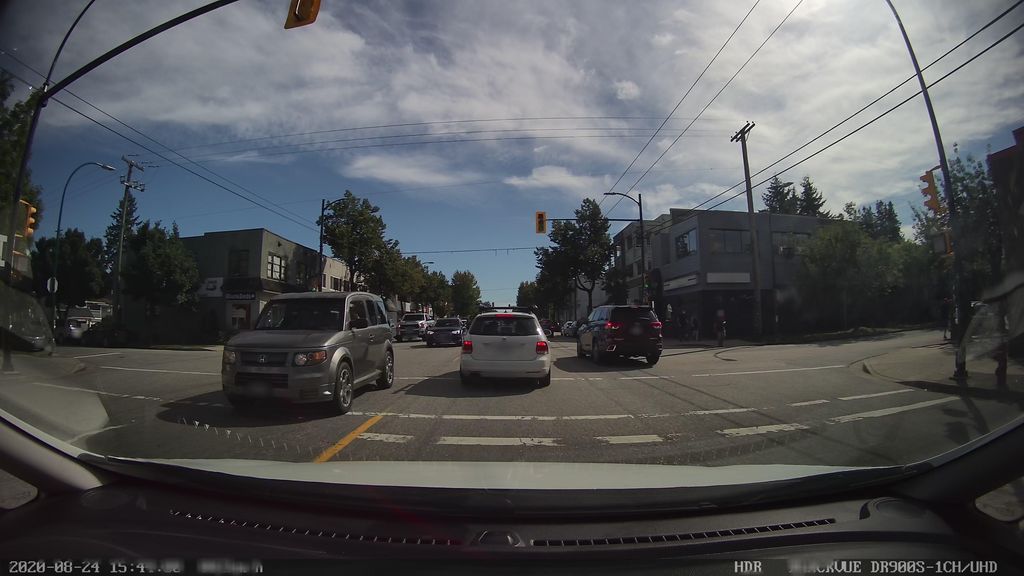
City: vancouver